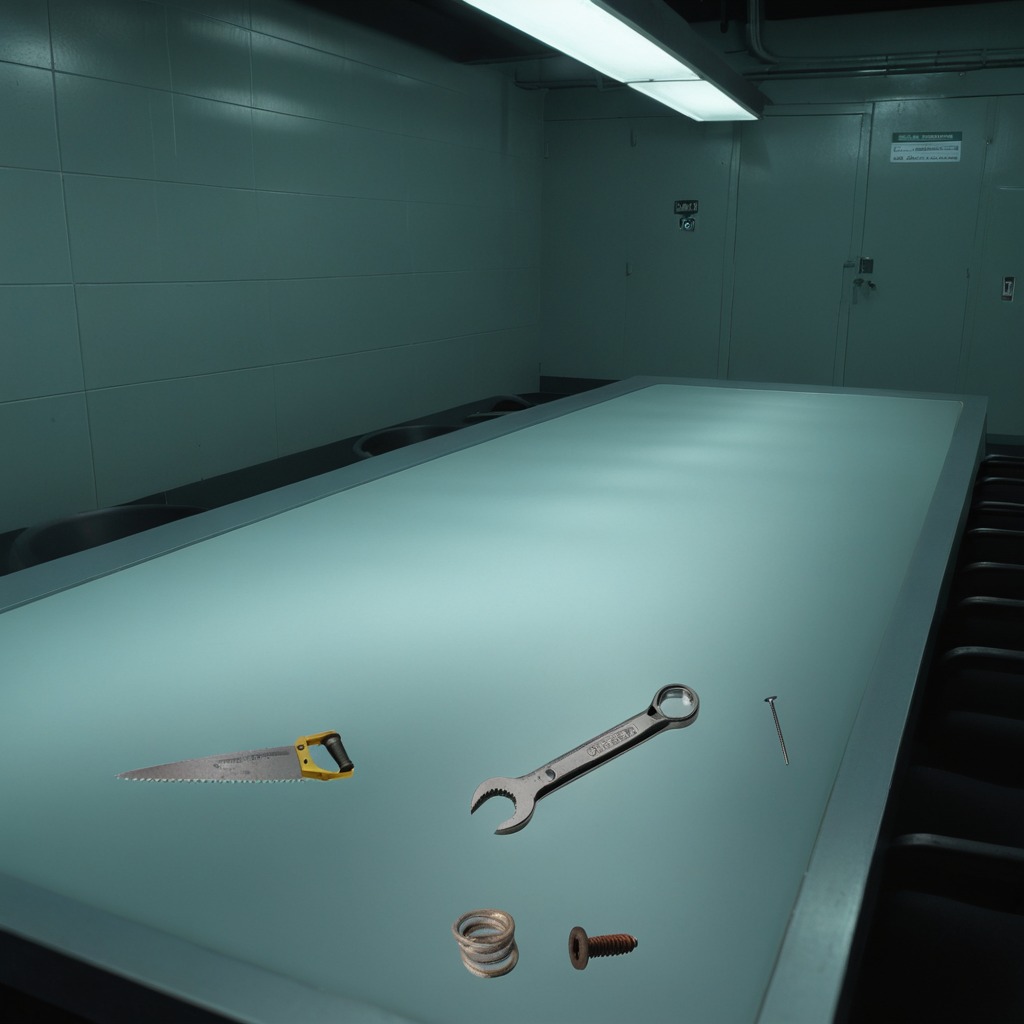
A machine screw, an iron nail, a coiled metal spring, a handheld metal saw, and a wrench are lying on a clean empty table in a railway signal maintenance room lit by harsh overhead fluorescents.